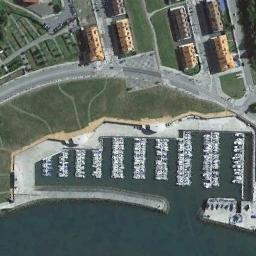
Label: harbor